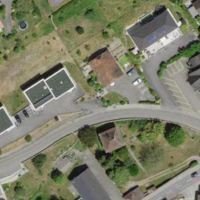
EUNIS habitat code: 55
Species observed at this site:
Cornus sanguinea